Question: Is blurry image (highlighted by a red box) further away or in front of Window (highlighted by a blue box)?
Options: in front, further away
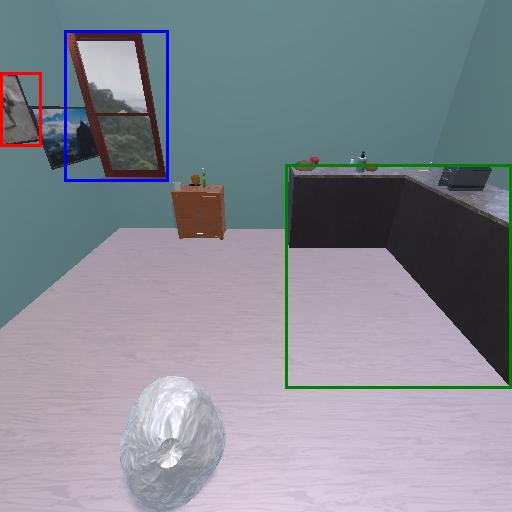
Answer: in front